Field crop: tomato
Growth stage: 1
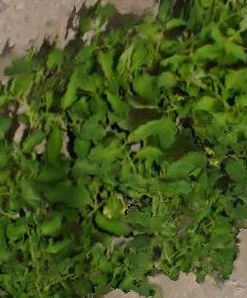
Species: tomato